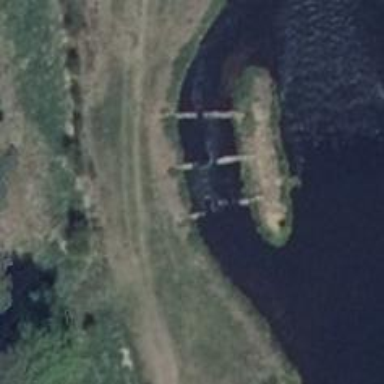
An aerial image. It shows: Weir in waterway.